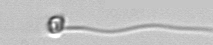
Label: flagellate